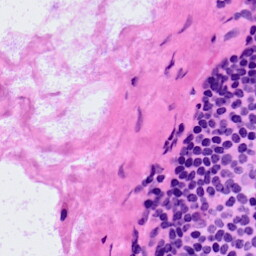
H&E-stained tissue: LymphNode